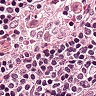
Metastatic tissue present: no